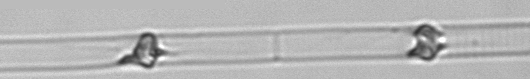
Label: Dactyliosolen_blavyanus